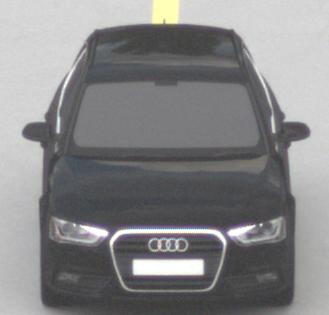
Make: Audi
Model: A4 Avant 1.8 TFSI
Detailed model: A4 (B8) Avant
Model produced from: 2012/02
Model produced until: 2015/04
Doors: 5
Color: black
Road condition: dry road
Daytime: morning or afternoon
Contrast: low contrast